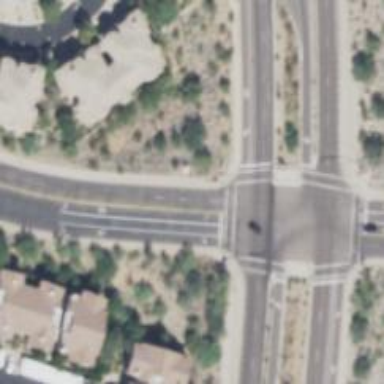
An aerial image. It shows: Solid stop line on the road.